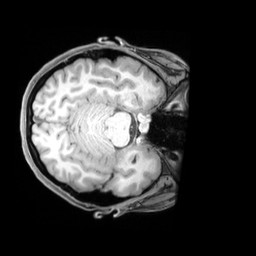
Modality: T1w
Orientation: axial
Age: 27
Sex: female
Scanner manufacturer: siemens
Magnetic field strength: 3 T
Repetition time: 1.97 s
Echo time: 0.00206 s